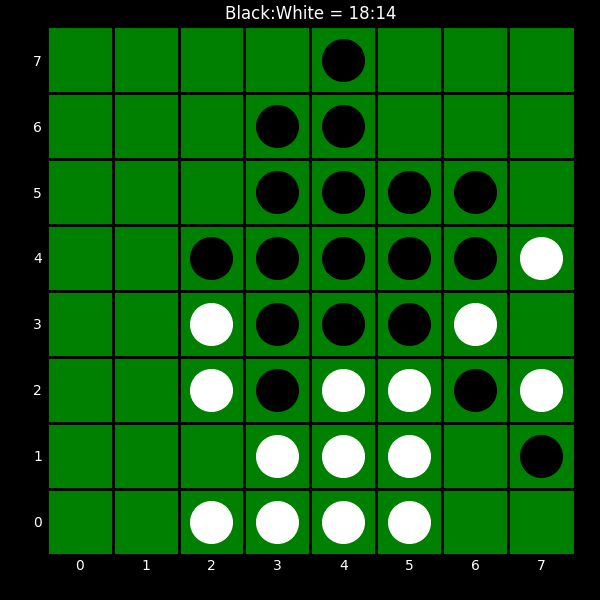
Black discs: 18
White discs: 14